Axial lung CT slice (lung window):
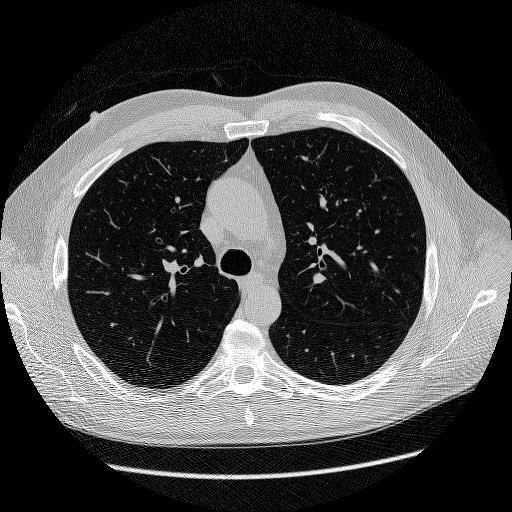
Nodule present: no